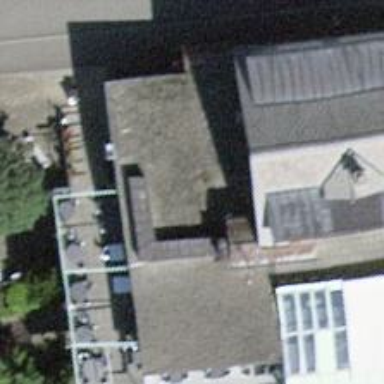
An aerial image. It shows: Restaurant.